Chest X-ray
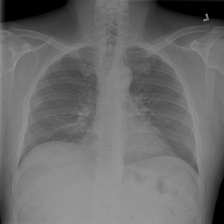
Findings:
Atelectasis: negative
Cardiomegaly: negative
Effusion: negative
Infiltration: negative
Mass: negative
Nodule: negative
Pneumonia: negative
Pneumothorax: negative
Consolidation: negative
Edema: negative
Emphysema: negative
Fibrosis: negative
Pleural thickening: negative
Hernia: negative